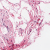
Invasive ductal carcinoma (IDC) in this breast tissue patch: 0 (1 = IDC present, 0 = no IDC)